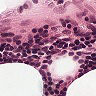
Metastatic tissue present: no